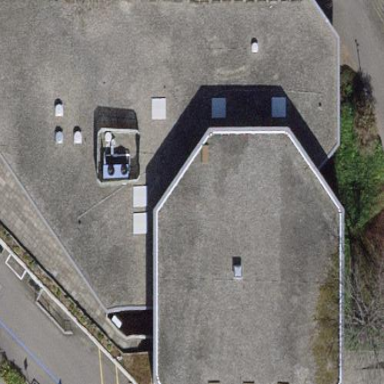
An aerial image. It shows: Theatre building.